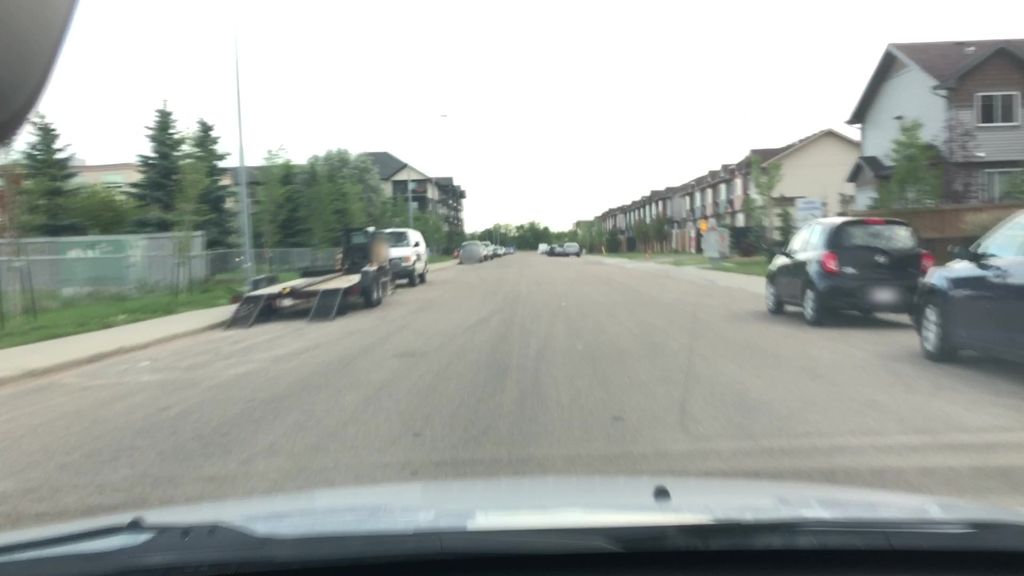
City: edmonton